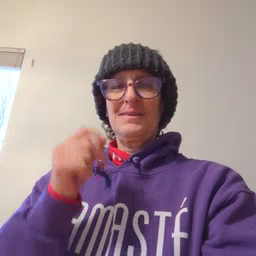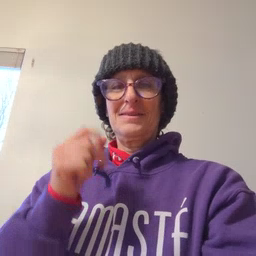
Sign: milk